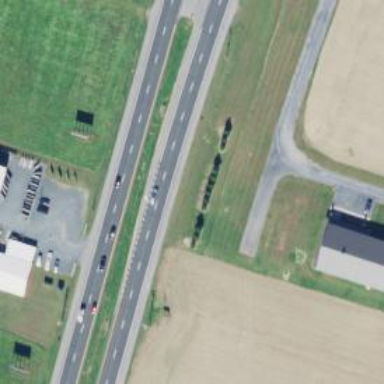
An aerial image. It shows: Trunk highway.